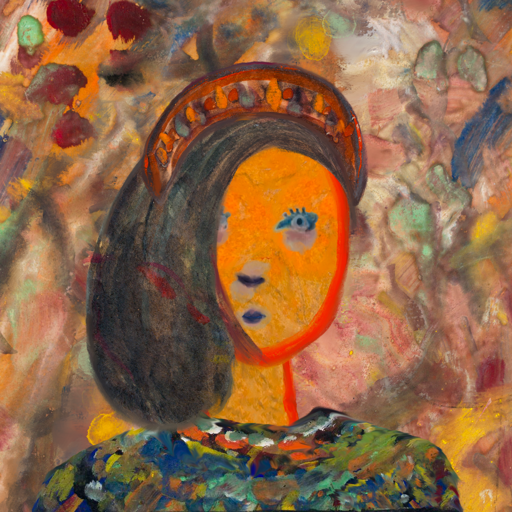
Background: Mother_And_Son_Mother, Head And Neck Front: Sisters, Face Front: Hill_Girl, Bust: An_Impression, Hair Front: Gypsy_Mother, Head Accessory: Hypocrite, Second Necklace: Blank, Necklace: Blank, Baby: Blank